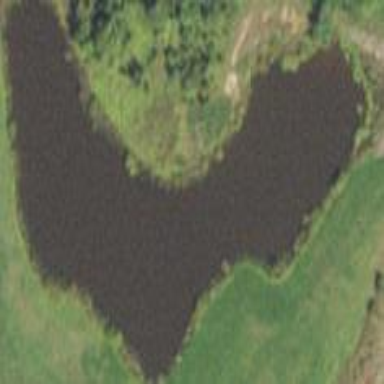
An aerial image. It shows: Peaceful pond surrounded by nature.